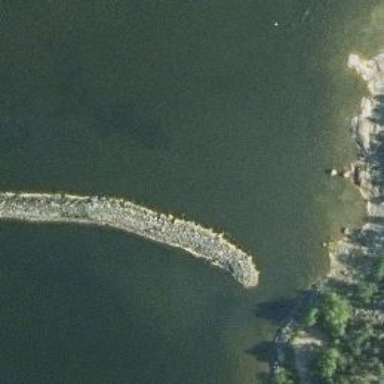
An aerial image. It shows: Breakwater structure.